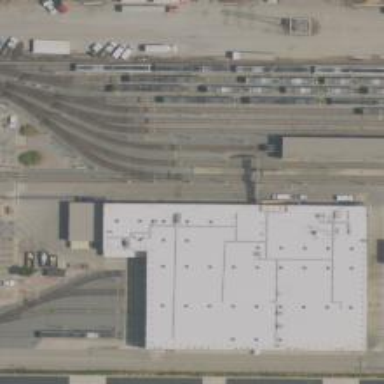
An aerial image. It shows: Light rail yard with electrified contact lines.